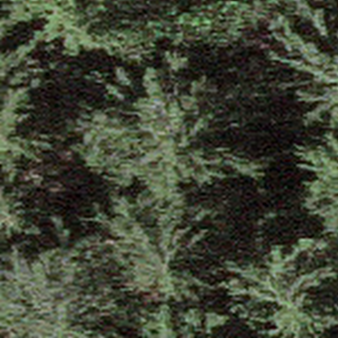
Label: other